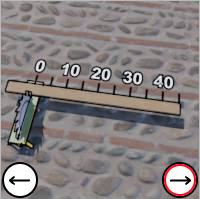
Task: length
Answer: 45
First scale value: 10.0